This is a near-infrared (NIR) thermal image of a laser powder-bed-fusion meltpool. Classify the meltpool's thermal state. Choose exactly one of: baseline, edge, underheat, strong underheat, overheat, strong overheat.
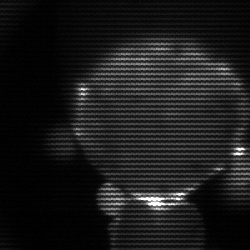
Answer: edge